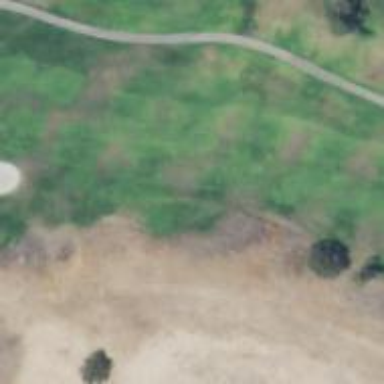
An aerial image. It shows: Golf hole.